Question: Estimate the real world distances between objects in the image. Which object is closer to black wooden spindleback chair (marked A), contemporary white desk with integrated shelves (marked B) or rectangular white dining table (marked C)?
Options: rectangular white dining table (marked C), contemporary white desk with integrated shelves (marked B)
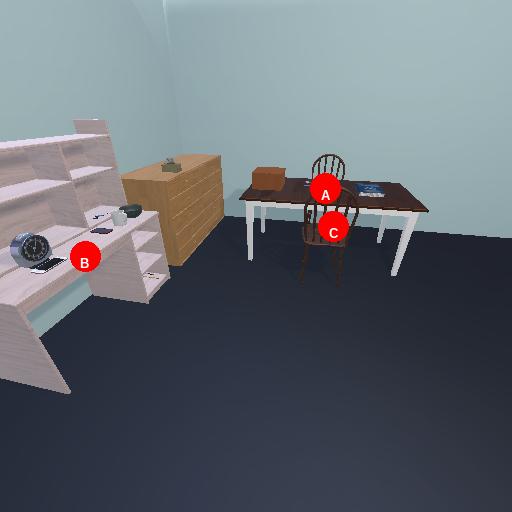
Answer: rectangular white dining table (marked C)